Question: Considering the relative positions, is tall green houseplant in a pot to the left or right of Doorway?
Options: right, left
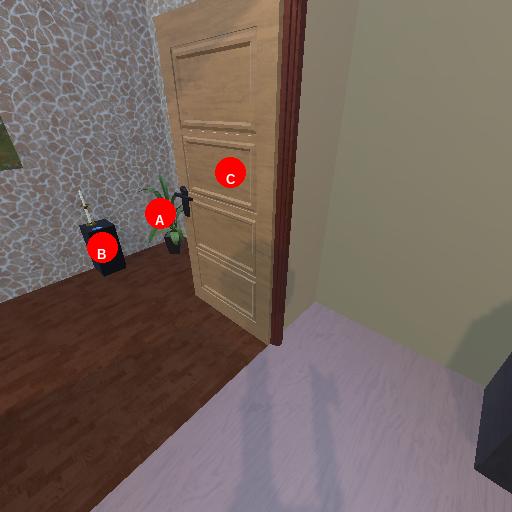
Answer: right